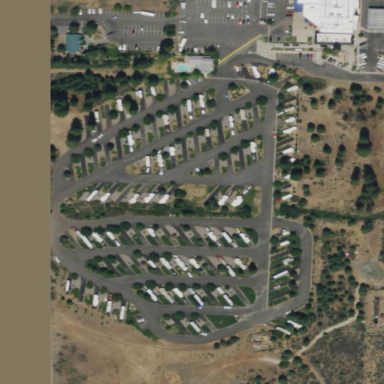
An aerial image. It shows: Caravan site for tourism.